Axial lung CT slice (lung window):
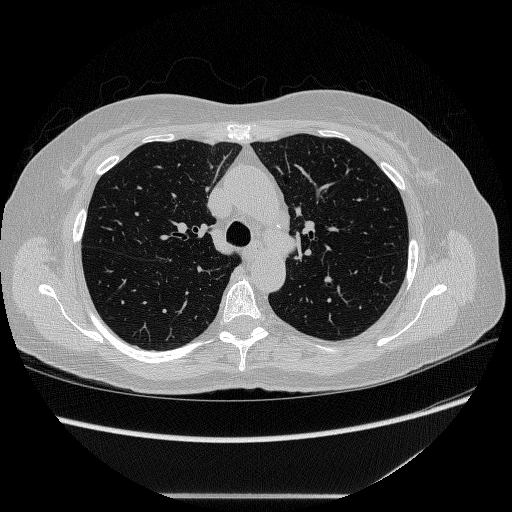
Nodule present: no